Question: I am using achartengine with cubic line chart, but it doesnt seem to work. The cubic line chart doesnt pass through all the points in the series. In this example, the graph is far away from the points. What am I doing wrong, or is this an actual issue with achartengine?

Code:
'''
XYMultipleSeriesDataset series = new XYMultipleSeriesDataset();
XYValueSeries newTicketSeries = new XYValueSeries("New Tickets");
newTicketSeries.add(1, 14);
newTicketSeries.add( 2, 12);
newTicketSeries.add(3, 18);
newTicketSeries.add( 4, 5);
newTicketSeries.add( 5, 10);
series.addSeries(newTicketSeries);
XYValueSeries fixedTicketSeries = new XYValueSeries("Fixed Tickets");
fixedTicketSeries.add( 1, 15);
fixedTicketSeries.add( 2, 5);
fixedTicketSeries.add( 3, 15);
fixedTicketSeries.add(4, 5);
fixedTicketSeries.add(5, 15);
series.addSeries(fixedTicketSeries);
XYMultipleSeriesRenderer renderer = new XYMultipleSeriesRenderer();
renderer.setAxisTitleTextSize(56);
renderer.setChartTitleTextSize(50);
renderer.setLabelsTextSize(55);
renderer.setZoomEnabled(true, false);
renderer.setPanEnabled(false, false);
renderer.setRange(new double[]{0, 10, 0, 20});
//renderer.setMargins(new int[] { 20, 30, 15, 0 });
XYSeriesRenderer newTicketRenderer = new XYSeriesRenderer();
newTicketRenderer.setColor(Color.argb(250, 0, 210, 250));
renderer.addSeriesRenderer(newTicketRenderer);
XYSeriesRenderer fixedTicketRenderer = new XYSeriesRenderer();
fixedTicketRenderer.setColor(Color.RED);
fixedTicketRenderer.setLineWidth(10);
fixedTicketRenderer.setPointStyle(PointStyle.CIRCLE);
fixedTicketRenderer.setFillPoints(true);
renderer.addSeriesRenderer(fixedTicketRenderer);
renderer.setPointSize(40);
renderer.setXLabels(0);
renderer.setYLabels(0);
newTicketRenderer.setDisplayChartValues(true);
newTicketRenderer.setChartValuesTextSize(30);
renderer.setShowGrid(false);
renderer.setShowLegend(true);
renderer.setShowLabels(false);
renderer.setBarSpacing(0.5);
renderer.setBackgroundColor(Color.TRANSPARENT);
renderer.setMarginsColor(Color.argb(0x00, 0x01, 0x01, 0x01));
//renderer.setZoomEnabled(false, false);
GraphicalView chartView;
String[] types = new String[] { BarChart.TYPE, CubicLineChart.TYPE};
chartView = ChartFactory.getCombinedXYChartView(getActivity(), series, renderer, types);
'''
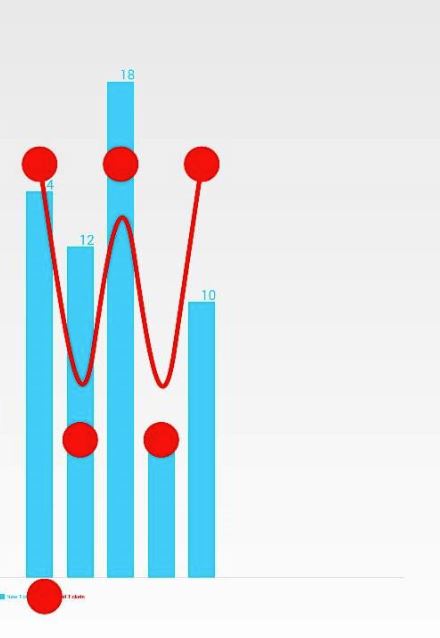
Answer: This was a bug, indeed. I checked in a fix in the SVN. You can download a version including this fix <URL>.